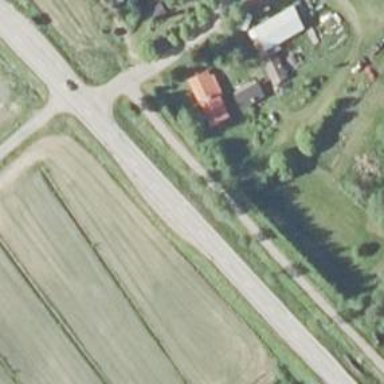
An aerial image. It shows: Asphalt cycleway.